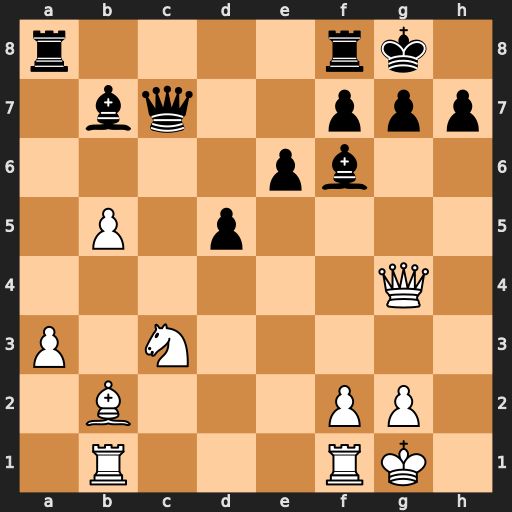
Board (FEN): r4rk1/1bq2ppp/4pb2/1P1p4/6Q1/P1N5/1B3PP1/1R3RK1
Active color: w
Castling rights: -
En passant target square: -
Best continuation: Nxd5 exd5 Bxf6